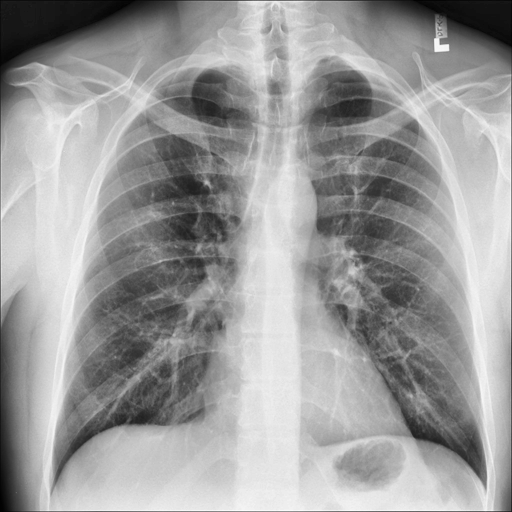
Finding: NORMAL